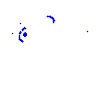
Particle: proton